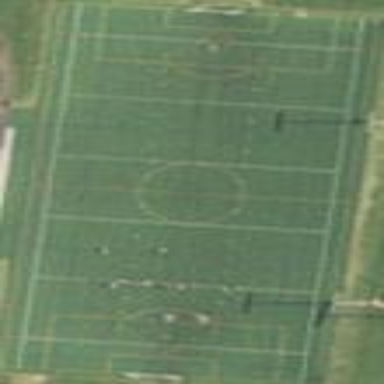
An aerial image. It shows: Artificial turf soccer pitch for leisure land.